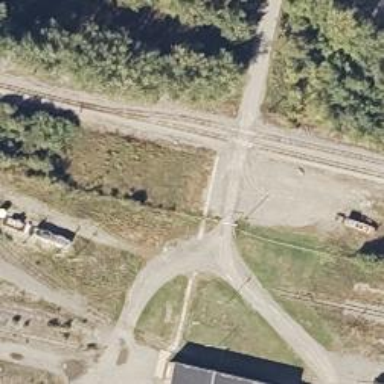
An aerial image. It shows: Railway level crossing.